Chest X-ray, AP view. Patient: 32 years old, sex F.
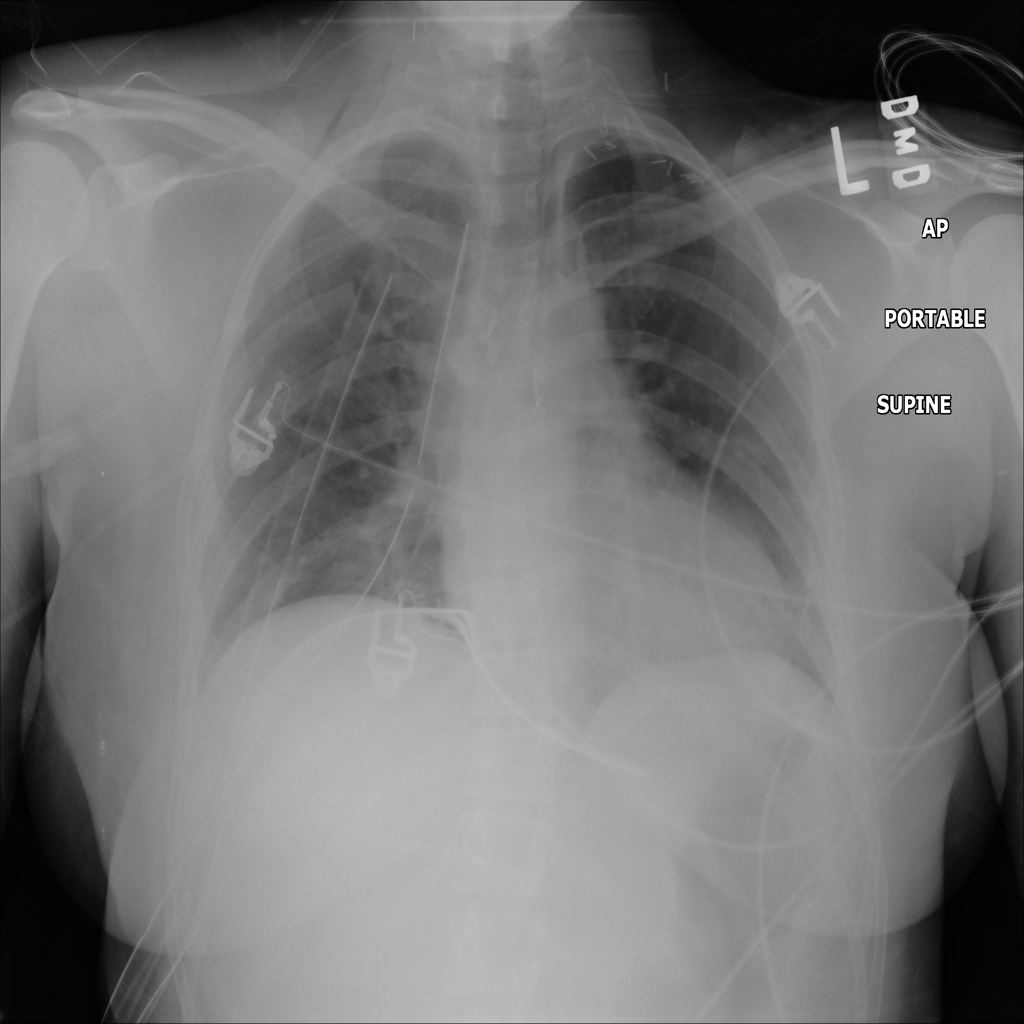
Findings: No Finding